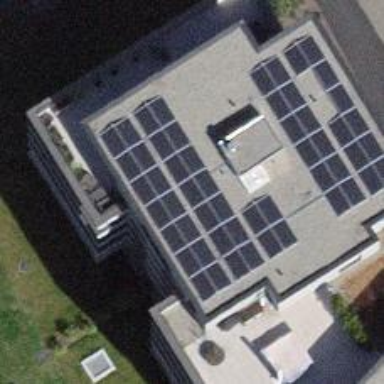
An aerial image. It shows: Solar power generator.